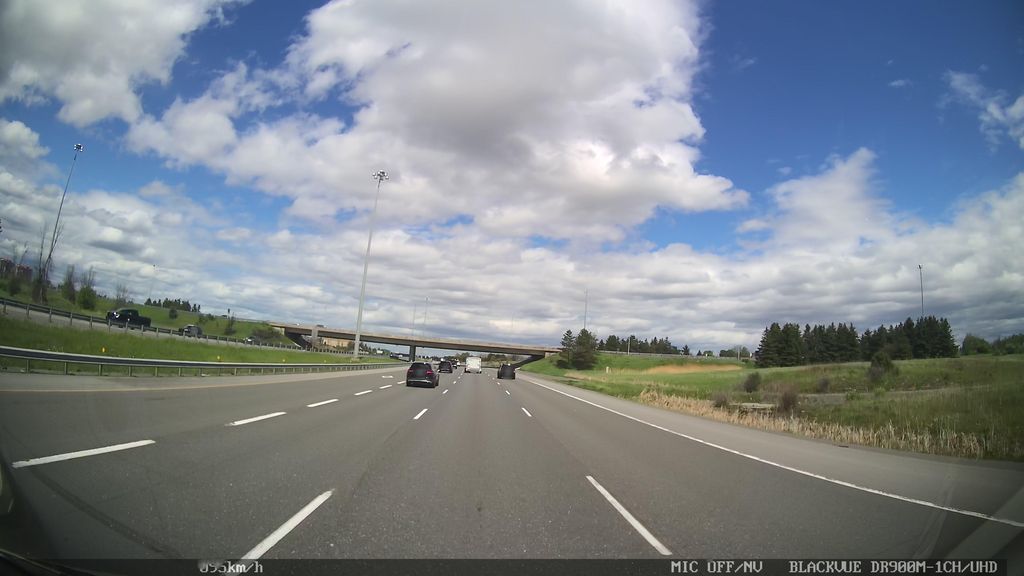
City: ottawa-gatineau